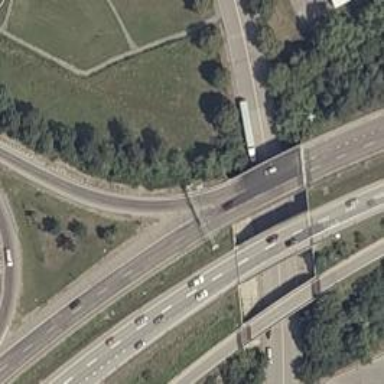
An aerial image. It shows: Asphalt bridge on motorway.